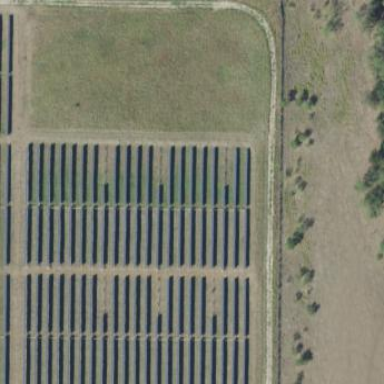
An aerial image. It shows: Solar photovoltaic panel generator.